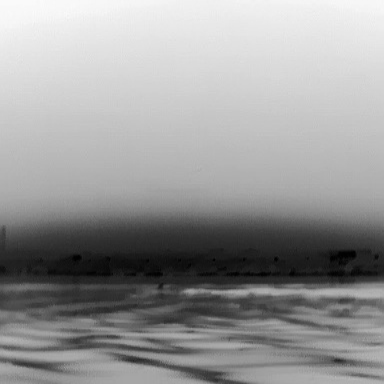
There is a canoe in the infrared image.